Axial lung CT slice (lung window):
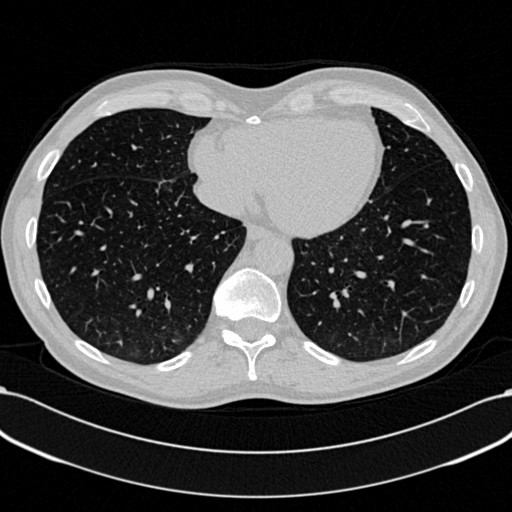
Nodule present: no